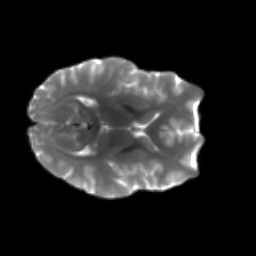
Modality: T2w
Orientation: axial
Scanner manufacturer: siemens
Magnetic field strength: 3 T
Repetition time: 4.16 s
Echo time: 0.0806 s